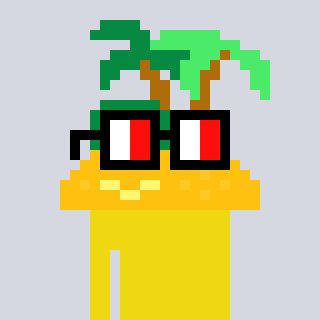
a pixel art character with square glasses with black frames and red eyes, a island-shaped head and a yellow-colored body on a cool background